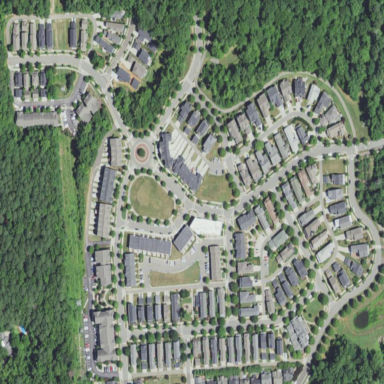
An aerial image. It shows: Residential area within neighborhood.